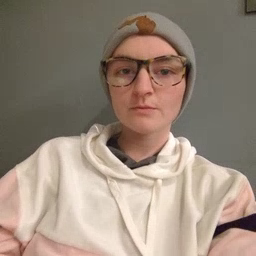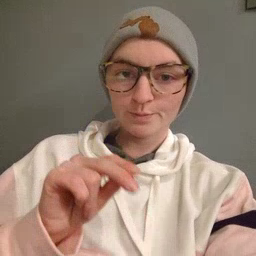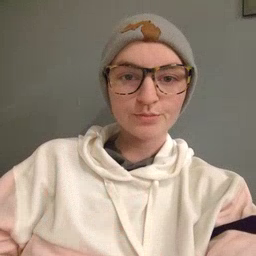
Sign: no